Interaction volume radius: 5 \u00c5
Interaction volume height: 25 \u00c5
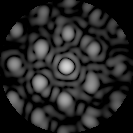
Disorder parameter: 0.3749